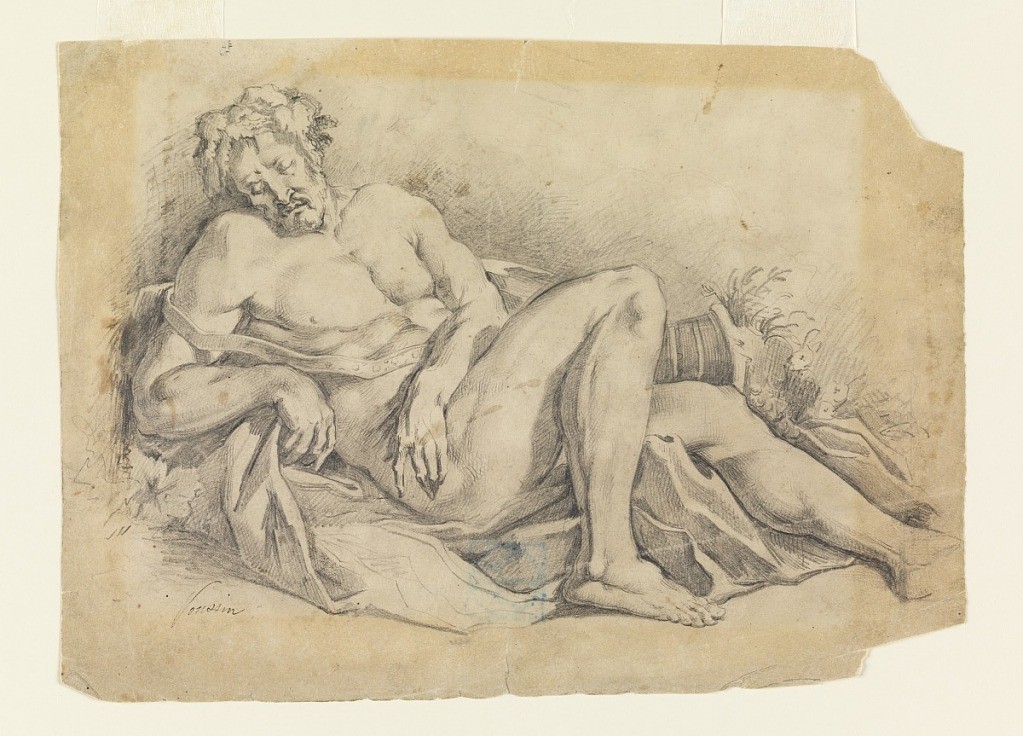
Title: Bacchus Sleeping (after Poussin)
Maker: Leon Dabo, American, 1868–1960
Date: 1886–92
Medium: Graphite on cream wove paper
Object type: Drawing
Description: The nude Bacchus is seen turned half-right, lying on drapery, half supported on block behind shoulders. Right, cornicopia.